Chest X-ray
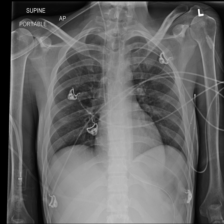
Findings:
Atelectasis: negative
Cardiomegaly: negative
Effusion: negative
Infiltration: negative
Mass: negative
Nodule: negative
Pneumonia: negative
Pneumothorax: negative
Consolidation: negative
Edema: negative
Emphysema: negative
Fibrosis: negative
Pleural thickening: negative
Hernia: negative